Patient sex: M
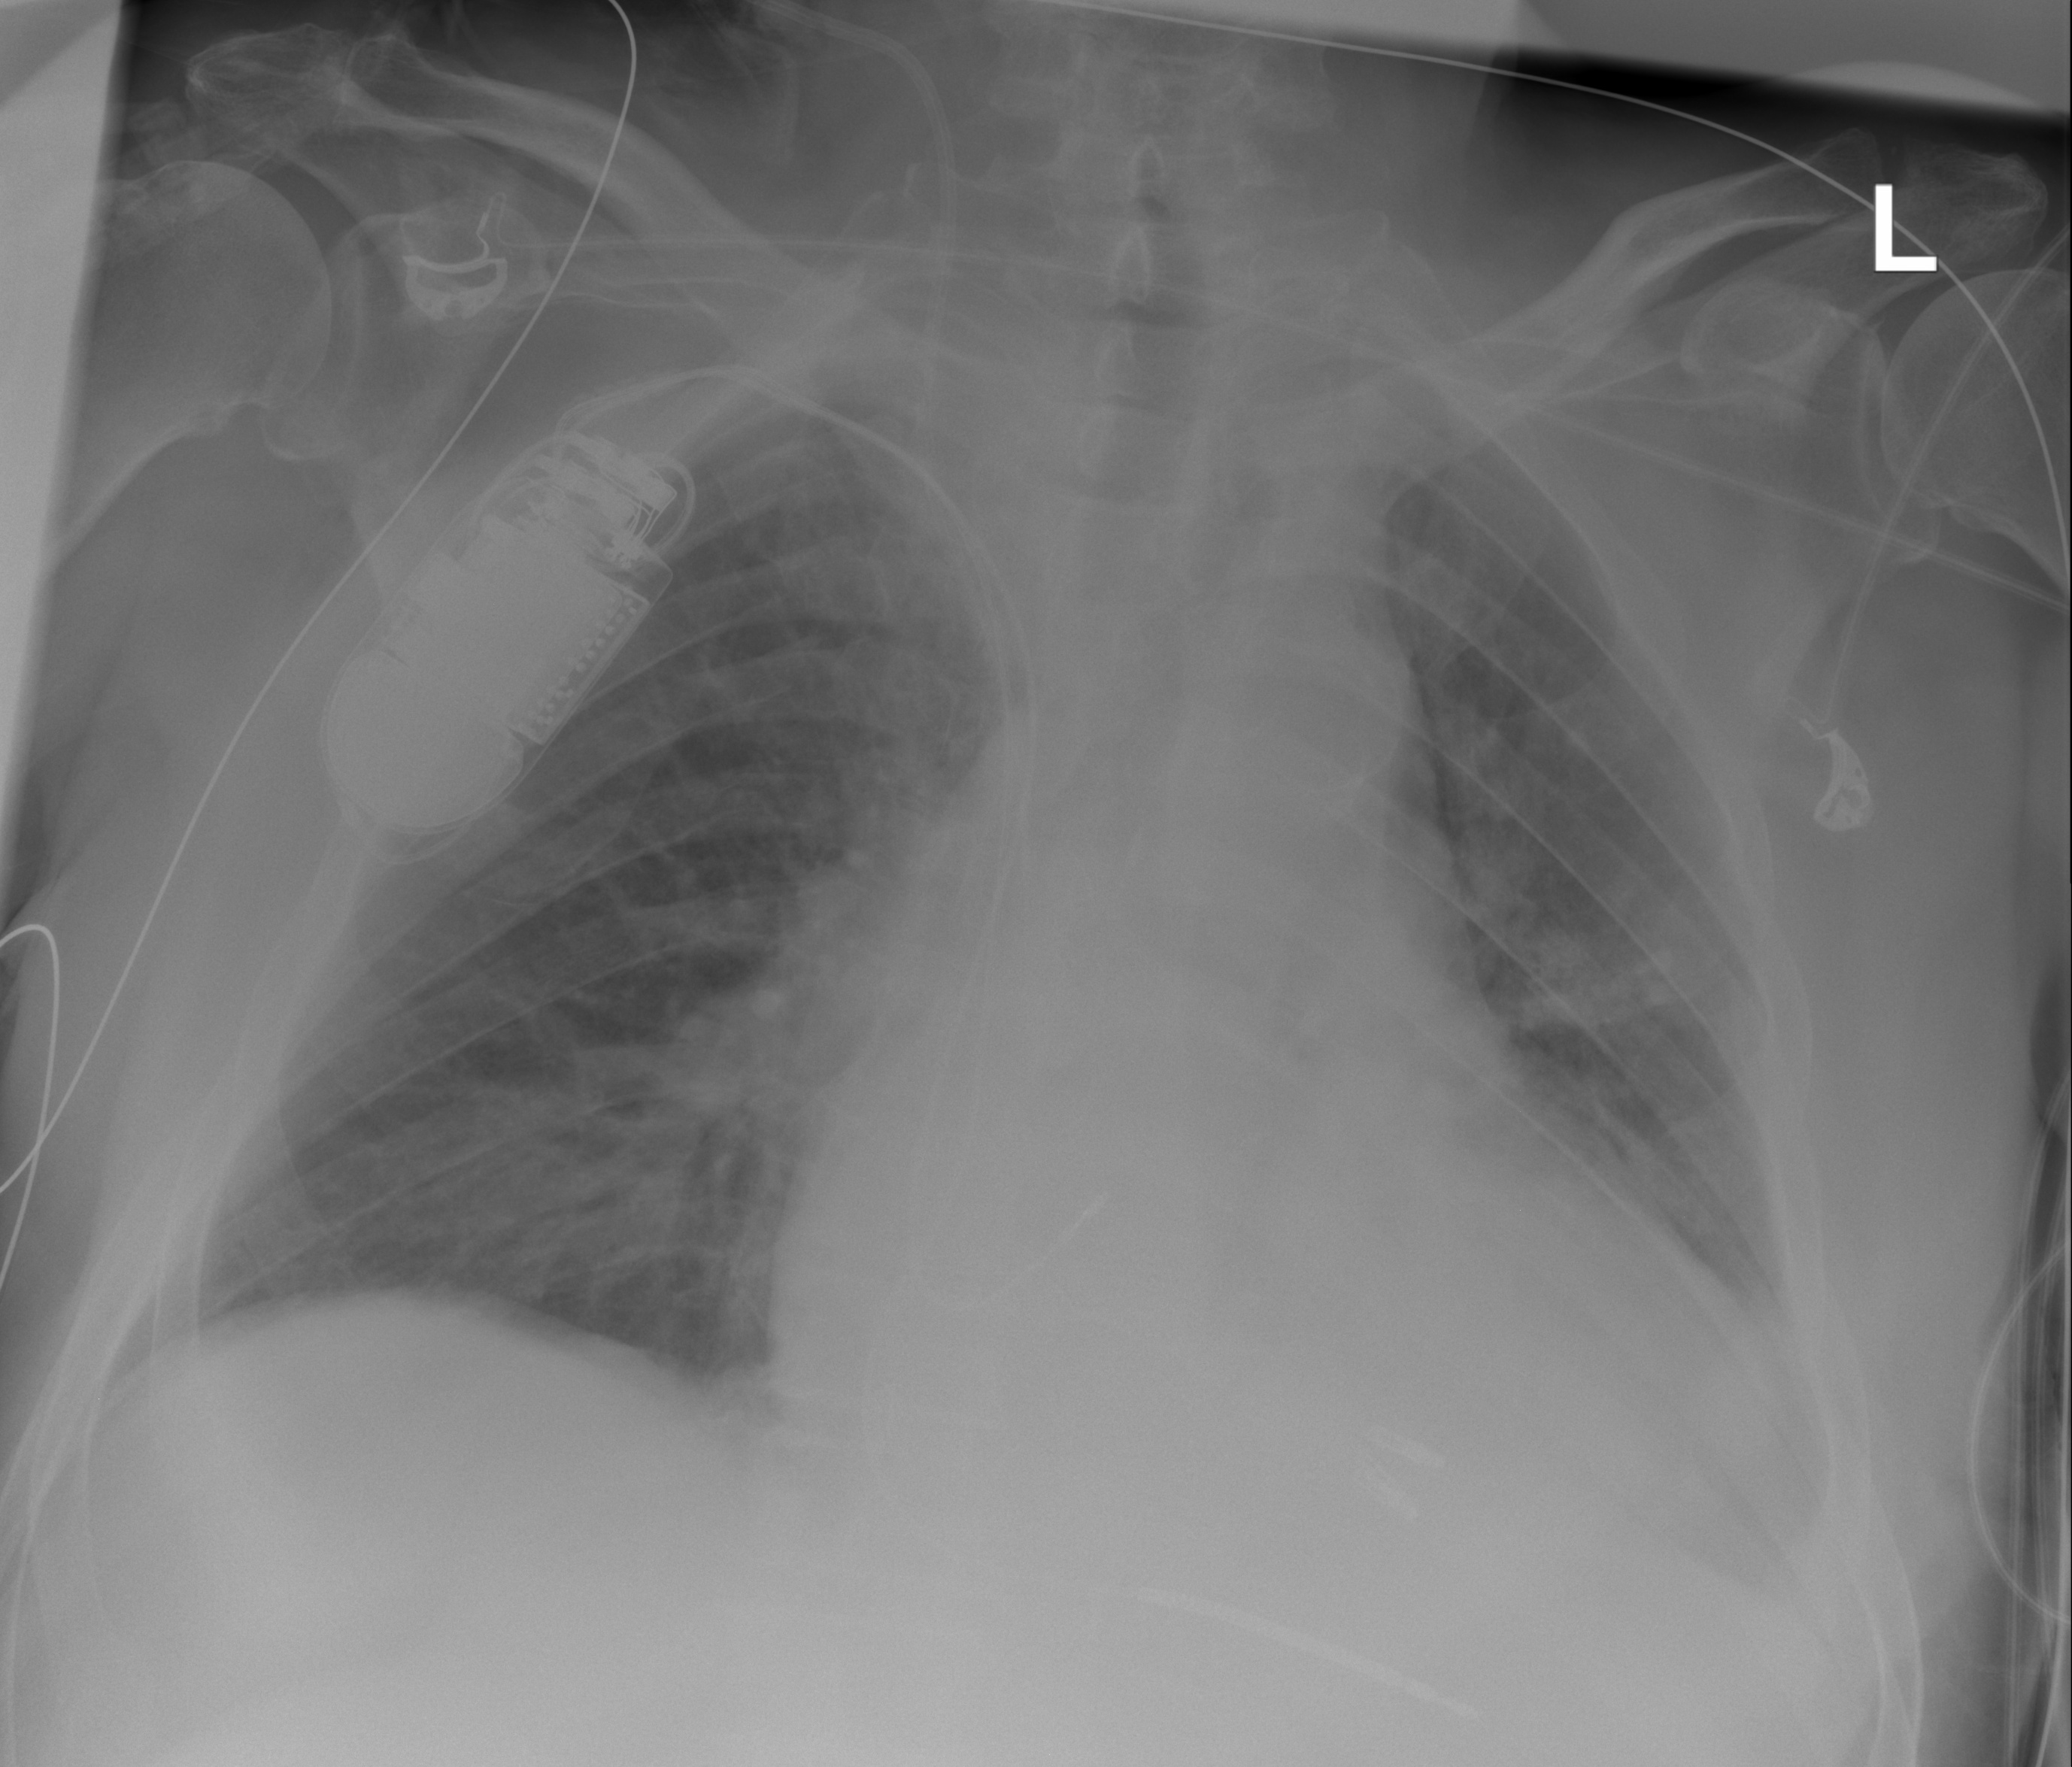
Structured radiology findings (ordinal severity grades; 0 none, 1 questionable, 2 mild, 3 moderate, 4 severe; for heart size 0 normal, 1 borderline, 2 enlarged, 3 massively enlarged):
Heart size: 2
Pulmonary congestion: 0
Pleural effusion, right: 0
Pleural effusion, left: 0
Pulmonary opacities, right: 0
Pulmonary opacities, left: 0
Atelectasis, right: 1
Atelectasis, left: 1